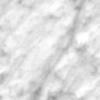
Label: no_change